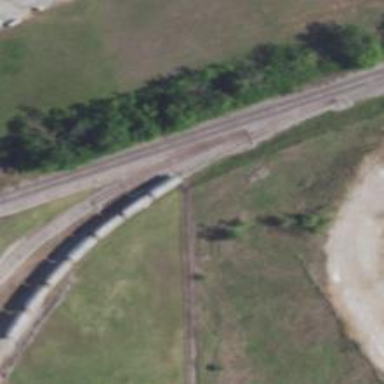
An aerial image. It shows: Railway siding for service.